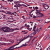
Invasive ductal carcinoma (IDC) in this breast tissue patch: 1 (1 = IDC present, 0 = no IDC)